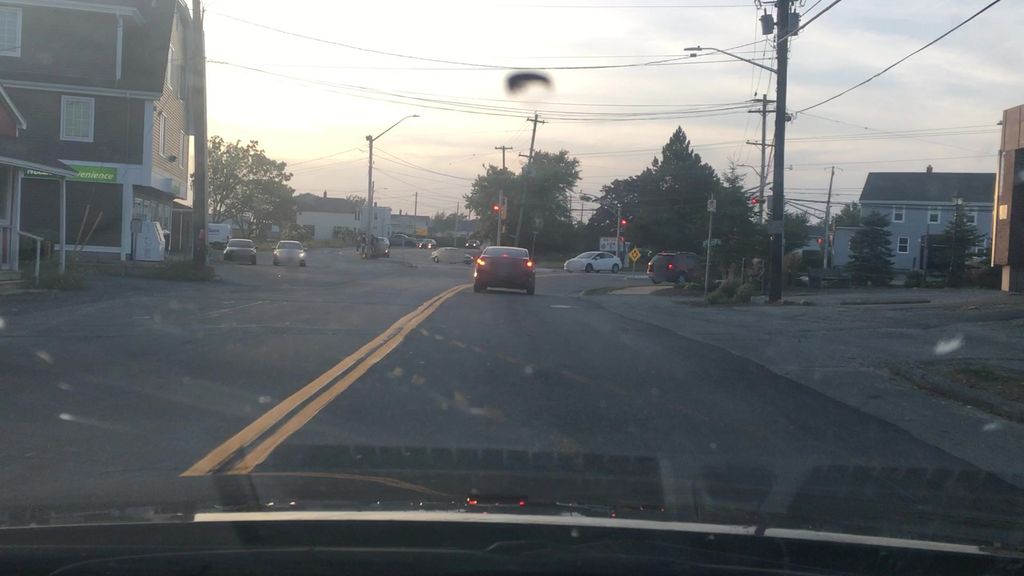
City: halifax